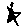
Label: star